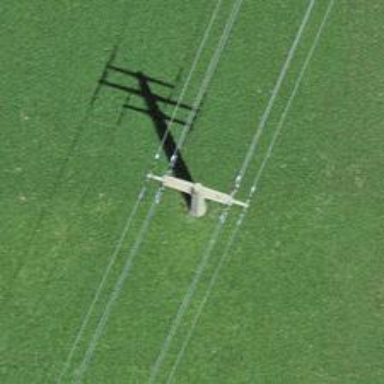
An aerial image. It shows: Power tower.